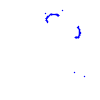
Particle: proton